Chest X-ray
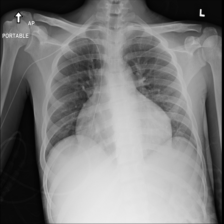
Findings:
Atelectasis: negative
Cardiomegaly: negative
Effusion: negative
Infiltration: negative
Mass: negative
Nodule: negative
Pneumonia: negative
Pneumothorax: negative
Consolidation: negative
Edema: negative
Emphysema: negative
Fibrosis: negative
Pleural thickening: negative
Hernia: negative